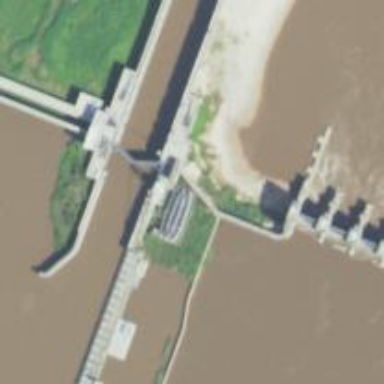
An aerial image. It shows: Lock gate along waterway.